Question: I cannot figure out a relative path that works for my resource. I've tried everything I could think of. The only thing that works is an absolute path that is only correct on my system, but would be incorrect in any deployed version.
As far as I know, this very simple path should work.
'''
public class GreyscaleEffect : ShaderEffect
{
private static PixelShader _pixelShader = new PixelShader()
{ UriSource = new Uri("/Effects/Greyscale.ps", UriKind.Relative) };
'''
For which I get the error 'The type initializer for 'FSR.WPF.Utilities.UI. GreyscaleEffect' threw an exception.' Inner Exception: 'Cannot locate resource 'effects/greyscale.ps'.'
I've also tried the following:
'''
Uri(";component/Effects/Greyscale.ps", UriKind.Relative)
Uri("/;component/Effects/Greyscale.ps", UriKind.Relative)
Uri("/FSR.WPF.Utilities.UI;component/Effects/Greyscale.ps", UriKind.Relative)
'''
Elsewhere (in a xaml file in MUSUI), the following path is used, and it works fine:
'''
<Image Source="/FSR.WPF.Utilities.UI;component/assets/CurrencyFlags/USD.png"
'''
So I can't figure out why this case, which is so similar, doesn't work.
Only the following absolute path works:
'''
Uri("C:\TFS\MUS 6.1.x\Mosaic Middleware\FSR.WPF.Utilities\FSR.WPF.Utilities.UI" +
"\Effects\Greyscale.ps")
'''
I've also tried all of the above with every combination of using '@' in front of the string, using UriKind.Absolute, and leaving out the second parameter altogether. Nothing works but the absolute path and I'm losing my mind.
Here's the solution structure. The Main project is MUSUI, at the bottom in bold. This effect class and .ps file are both in the Effects folder which is at the root of a referenced assembly FSR.WPF.Utilities.UI.

Anyways, I know this has to work somehow. Anyone that can figure out the shortest working relative path possible, especially if it doesn't require hard-coding in the assembly name, gets the prize.
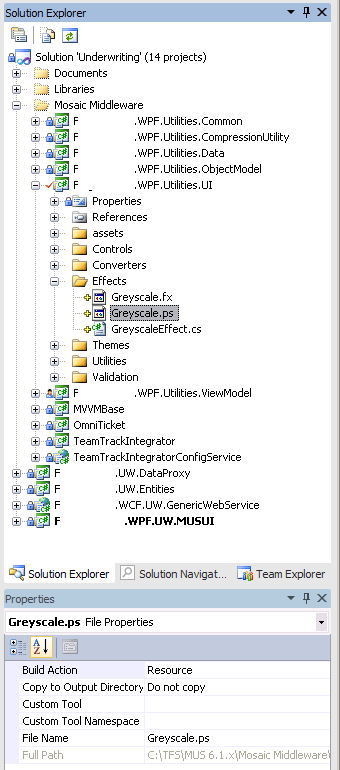
Answer: You can't specify a relative URI, it must be absolute. When you specify a relative URI in XAML, it is actually converted into an absolute URI using <URL>, but in C# code there is no information about the current location, so you can't use a relative URI.
You need to specify the URI by using the <URL>:
'''
UriSource = new Uri("pack://application:,,,/YourAssembly;component/Effects/Greyscale.ps");
'''